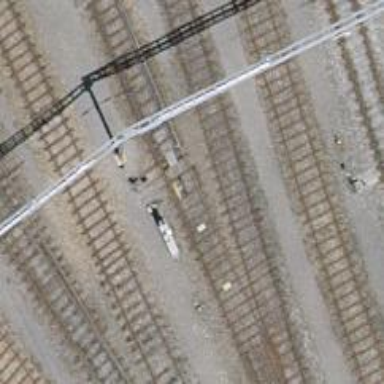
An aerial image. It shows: Railway switch.